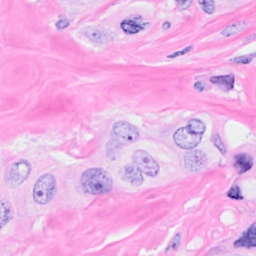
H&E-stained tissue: Breast